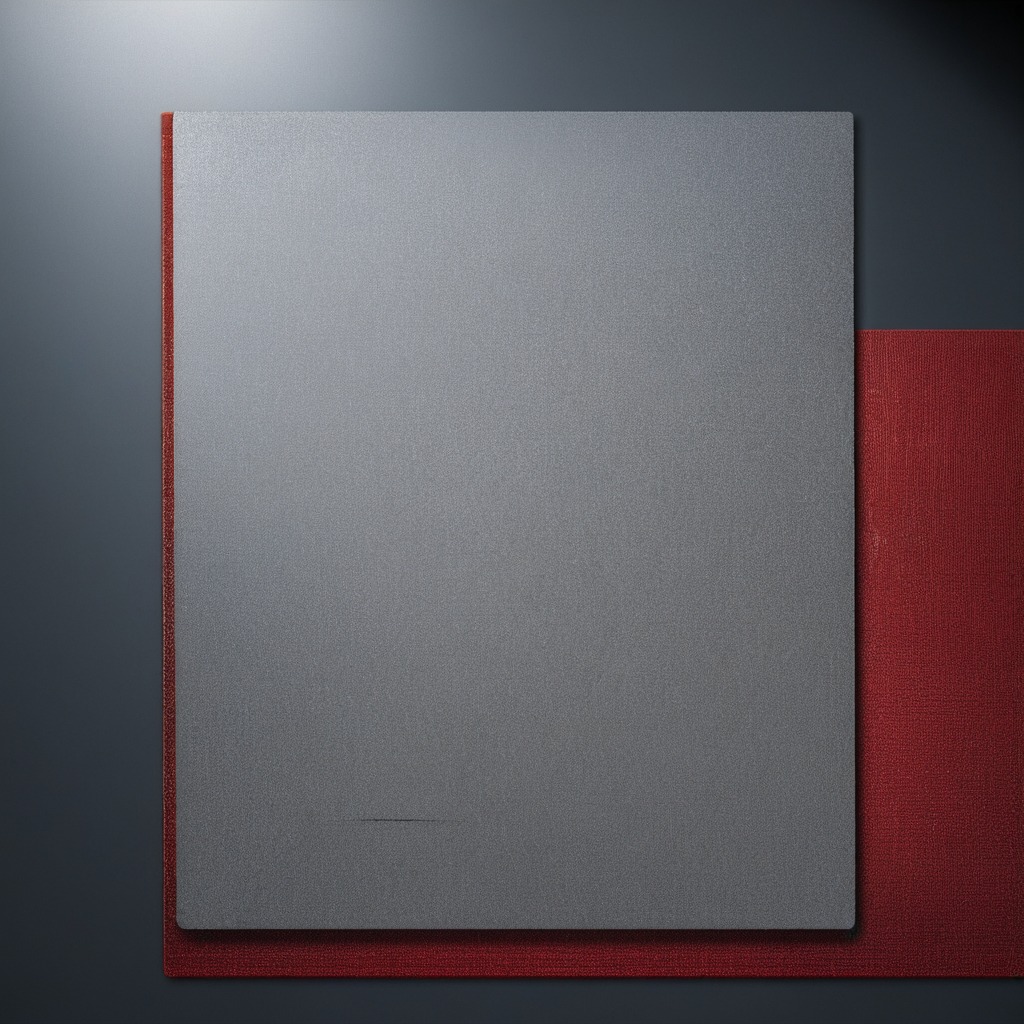
A metal screw is lying on the granite tabletop.